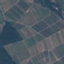
Land use / land cover class: PermanentCrop